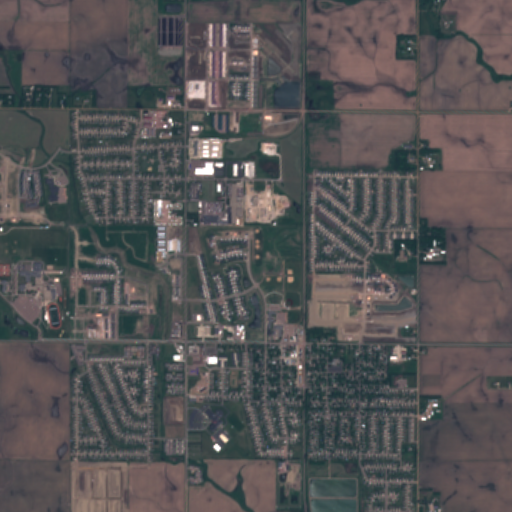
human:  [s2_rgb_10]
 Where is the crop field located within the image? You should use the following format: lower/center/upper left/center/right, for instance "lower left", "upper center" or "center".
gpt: The crop field is located in the lower right of the image.
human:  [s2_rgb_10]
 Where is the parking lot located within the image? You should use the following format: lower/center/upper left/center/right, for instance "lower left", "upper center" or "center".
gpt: The parking lot is located in the lower left of the image.
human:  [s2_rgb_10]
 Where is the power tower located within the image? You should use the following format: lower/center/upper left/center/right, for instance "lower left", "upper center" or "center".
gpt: The power tower is located in the upper of the image.
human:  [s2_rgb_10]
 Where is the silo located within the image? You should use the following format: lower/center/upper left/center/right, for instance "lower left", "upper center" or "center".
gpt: The silo is located in the upper left of the image.
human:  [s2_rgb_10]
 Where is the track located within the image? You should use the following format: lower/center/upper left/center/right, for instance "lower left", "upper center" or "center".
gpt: The track is located in the center left of the image.
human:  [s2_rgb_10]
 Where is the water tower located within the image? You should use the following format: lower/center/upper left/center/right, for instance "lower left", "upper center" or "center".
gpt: The water tower is located in the center of the image.
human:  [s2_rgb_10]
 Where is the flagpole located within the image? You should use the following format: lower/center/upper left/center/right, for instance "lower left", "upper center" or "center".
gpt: The flagpole is located in the center left of the image.
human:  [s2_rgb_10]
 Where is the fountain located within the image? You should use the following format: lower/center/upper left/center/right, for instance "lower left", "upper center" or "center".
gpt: The fountain is located in the center of the image.
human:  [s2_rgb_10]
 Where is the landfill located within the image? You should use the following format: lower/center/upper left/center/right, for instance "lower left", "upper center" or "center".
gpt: There is no landfill in the image.